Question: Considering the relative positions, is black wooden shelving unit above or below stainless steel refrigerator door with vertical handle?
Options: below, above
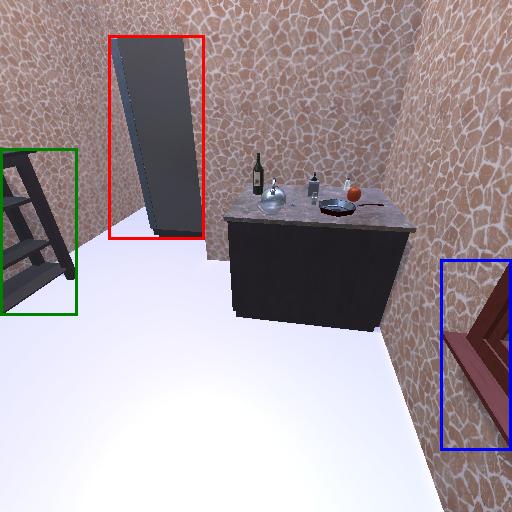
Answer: below